Question: I have never come across hash maps before so please be gentle!
I have a task whereby I have a hash map key (I think that's what it is) and I want to reverse engineer it to get the data it was generated from.

Does anyone have any ideas about how to do this?
Can you do this in excel-vba or is it best to use Java? What functions should I use?
Do I need extra information in order to do what I want?
Any help will be much appreciated!
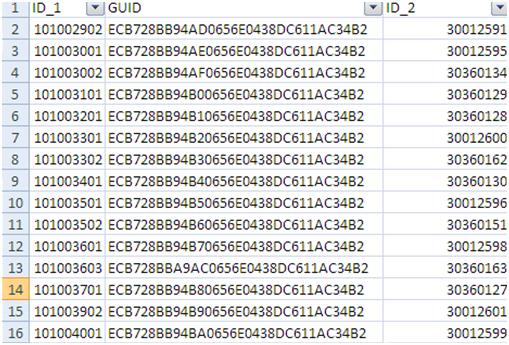
Answer: Those aren't hash keys, they're GUIDs, "Globally Unique IDentifiers". The bad news is that they are simply computer-generated unique strings - there was no "data they were generated from".
(If they were hash keys, the bad news would be that you can't recover the data they were generated from either - information is destroyed when hash keys are generated.)